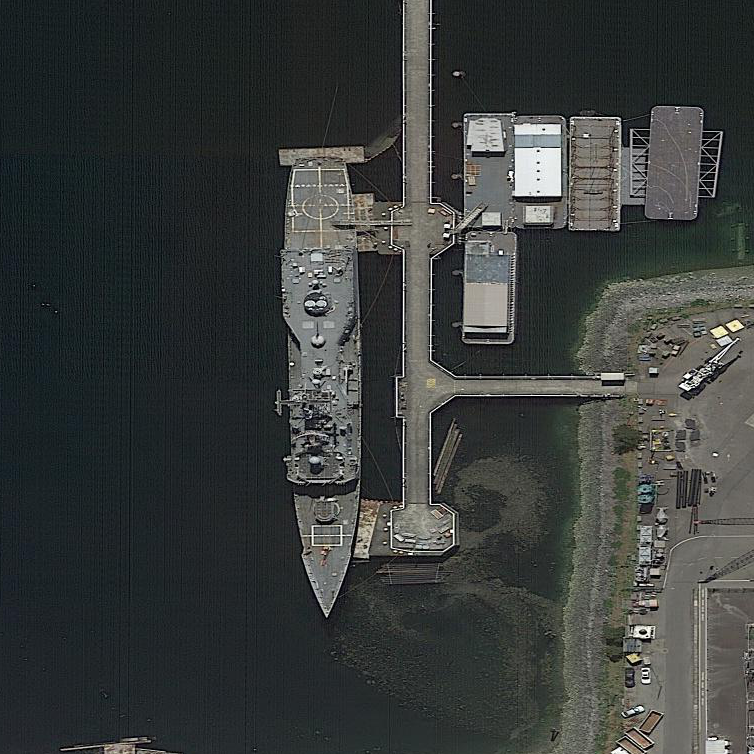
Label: cruiser